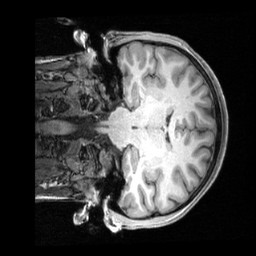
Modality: T1w
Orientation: coronal
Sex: female
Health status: ill
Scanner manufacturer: siemens
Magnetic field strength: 3 T
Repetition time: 2.4 s
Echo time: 0.00201 s